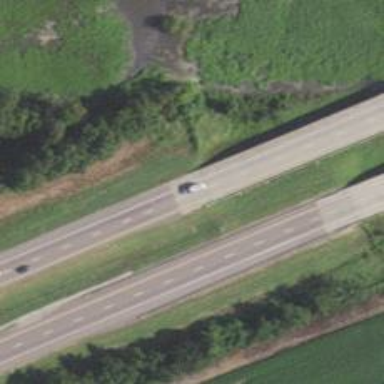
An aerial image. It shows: Beam bridge on motorway.